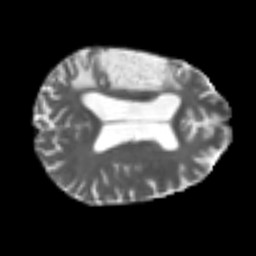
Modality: T2w
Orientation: axial
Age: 65
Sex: male
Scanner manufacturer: siemens
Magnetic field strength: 3 T
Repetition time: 4.987 s
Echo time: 0.0792 s